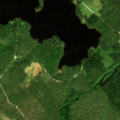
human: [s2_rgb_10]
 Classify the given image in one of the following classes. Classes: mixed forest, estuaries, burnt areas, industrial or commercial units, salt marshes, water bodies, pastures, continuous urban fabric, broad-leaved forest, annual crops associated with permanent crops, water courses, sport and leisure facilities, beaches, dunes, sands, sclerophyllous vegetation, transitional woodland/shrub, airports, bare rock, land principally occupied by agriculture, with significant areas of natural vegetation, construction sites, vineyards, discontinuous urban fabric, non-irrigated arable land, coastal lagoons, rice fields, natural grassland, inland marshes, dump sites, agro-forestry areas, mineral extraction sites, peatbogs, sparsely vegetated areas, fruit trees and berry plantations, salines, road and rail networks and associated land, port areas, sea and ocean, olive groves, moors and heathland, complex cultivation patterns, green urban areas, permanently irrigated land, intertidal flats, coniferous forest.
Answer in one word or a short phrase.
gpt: coniferous forest, mixed forest, water bodies